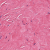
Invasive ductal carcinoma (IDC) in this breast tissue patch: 0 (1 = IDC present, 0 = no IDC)